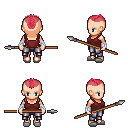
a pixel art fantasy rpg character, female body template, human, light skin, maroon pirate shirt, metal pants, ruby red short mohawk hairstyle, white cloth bandages, white slippers, spear, four views (front, back, left, right), 2x2 character sprite sheet, small pixel art, hard edges, no anti-aliasing